Field crop: tomato
Growth stage: 1
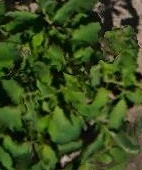
Species: tomato